Question: How can I set the DisplayName of a Data Row in data driven tests, where the data source is a XML and the provider is Microsoft.VisualStudio.TestTools.DataSource.XML.
XML:
'''
<?xml version="1.0" encoding="utf-8" ?>
<environments>
<environment><name>IE</name></environment>
<environment><name>Chrome</name></environment>
</environments>
'''
App Config:
'''
<!-- CONNECTION STRINGS SETTINGS -->
<connectionStrings>
<add name="IE_Chrome" connectionString="IE_Chrome.xml" providerName="Microsoft.VisualStudio.TestTools.DataSource.XML"/>
</connectionStrings>
<!-- PARAMETERIZING TEST SETTINGS -->
<microsoft.visualstudio.testtools>
<dataSources>
<add name="IE_Chrome" connectionString="IE_Chrome" dataTableName="environment" dataAccessMethod="Sequential"/>
</dataSources>
</microsoft.visualstudio.testtools>
'''
The Output:

I'd like to display the Environment Name instead of "Data Row 0".
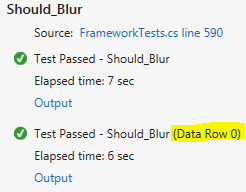
Answer: Is it possible with a custom data source attribute. An example can be:
'''
public class XmlCustomDataSourceAttribute : Attribute, ITestDataSource
{
public IEnumerable<object[]> GetData(MethodInfo methodInfo)
{
foreach (var environment in YourStaticXmlParser.GetEnvironments())
{
yield return new object[] { environment.Name };
}
}
public string GetDisplayName(MethodInfo methodInfo, object[] data)
{
if (data != null)
{
return string.Format("Target Environmment- {0} ({1})", methodInfo.Name, data[0]);
}
return null;
}
}
'''
and the test method should look like:
'''
[DataTestMethod]
[XmlCustomDataSource]
public void Should_Blur(string environmentName)
{
var actualEnvironment = SomeMethodToGetActualEnvironment();
Assert.AreEqual(environmentName, actualEnvironment);
}
'''
Finally your test detail will be:
<URL>